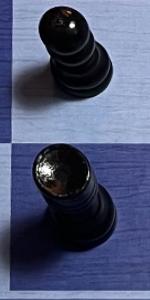
Label: Rook_Black